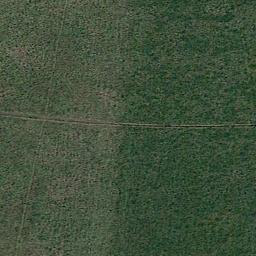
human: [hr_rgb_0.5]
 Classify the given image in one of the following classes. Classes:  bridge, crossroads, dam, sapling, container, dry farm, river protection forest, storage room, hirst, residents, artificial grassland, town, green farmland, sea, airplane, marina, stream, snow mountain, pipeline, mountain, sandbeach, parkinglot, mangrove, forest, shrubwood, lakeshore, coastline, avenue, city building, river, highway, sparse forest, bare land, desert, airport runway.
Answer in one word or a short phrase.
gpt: artificial grassland